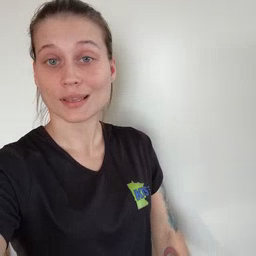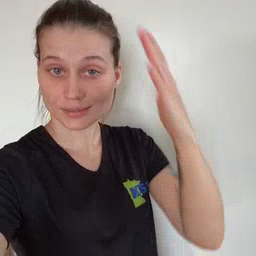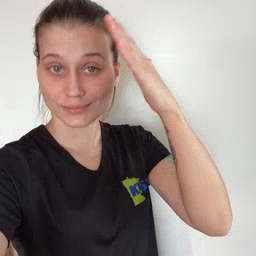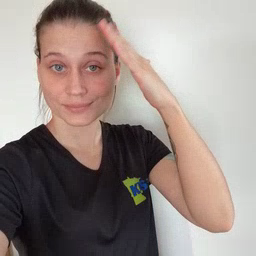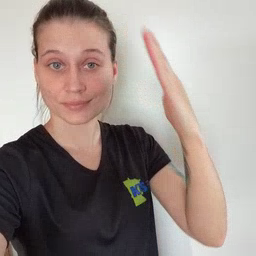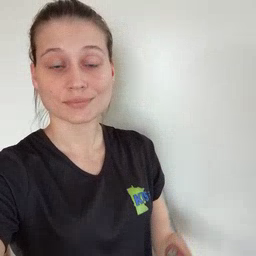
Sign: hat